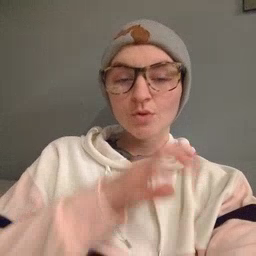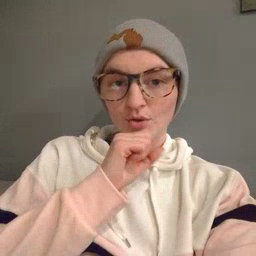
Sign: orange